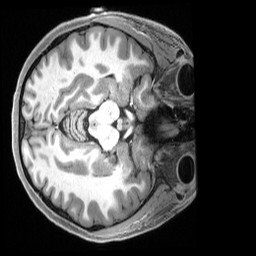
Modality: T1w
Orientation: axial
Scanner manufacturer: siemens
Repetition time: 2.5 s
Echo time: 0.00231 s